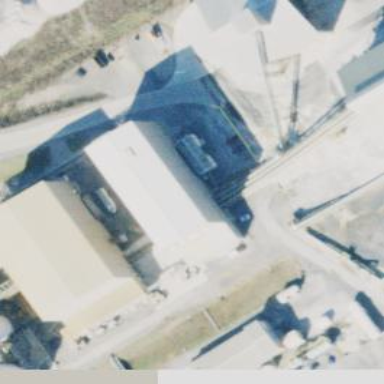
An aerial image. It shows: Industrial building.